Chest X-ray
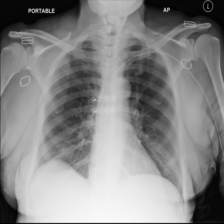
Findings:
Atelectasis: negative
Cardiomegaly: negative
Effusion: negative
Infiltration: negative
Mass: negative
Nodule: negative
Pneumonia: negative
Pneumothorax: negative
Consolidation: negative
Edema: negative
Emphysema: negative
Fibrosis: negative
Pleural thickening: negative
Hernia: negative